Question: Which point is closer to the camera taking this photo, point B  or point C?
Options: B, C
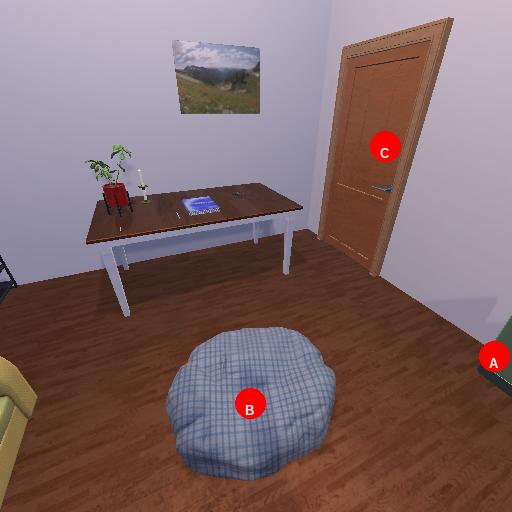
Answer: B